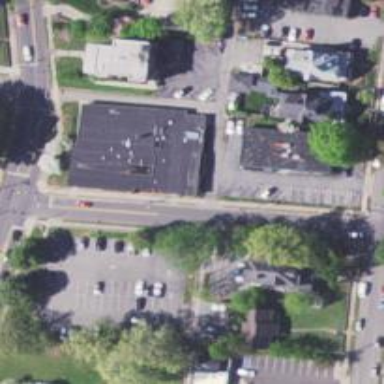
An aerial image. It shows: Clinic.